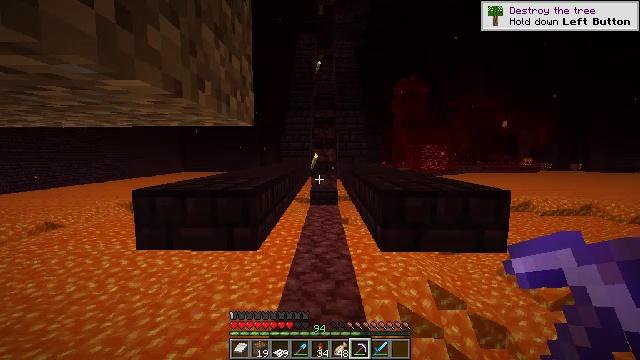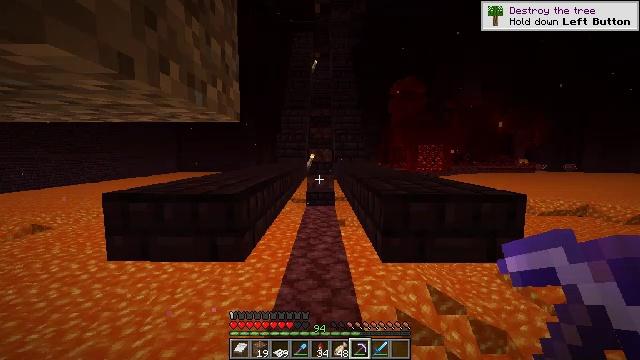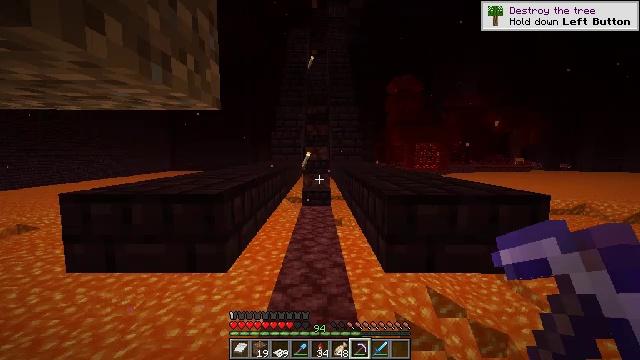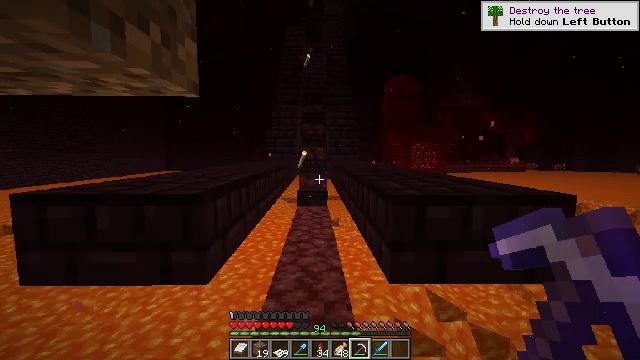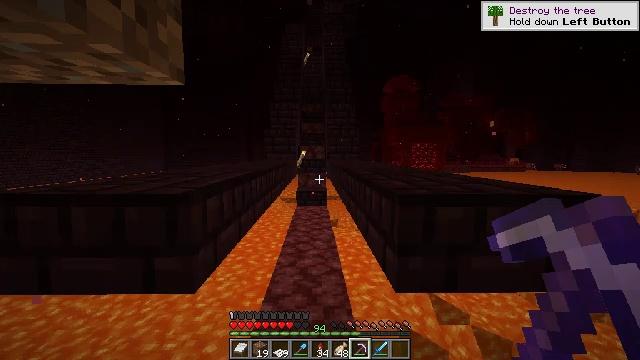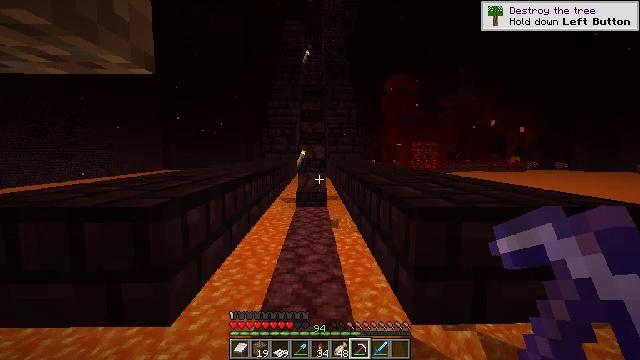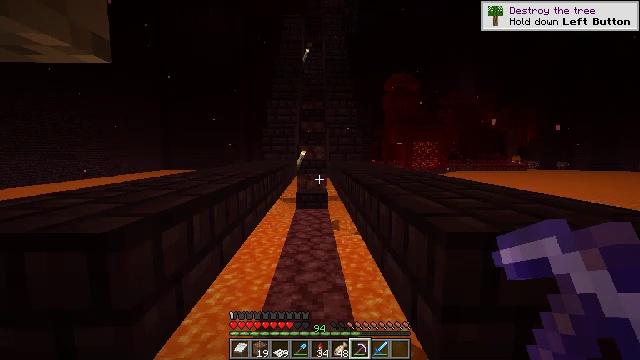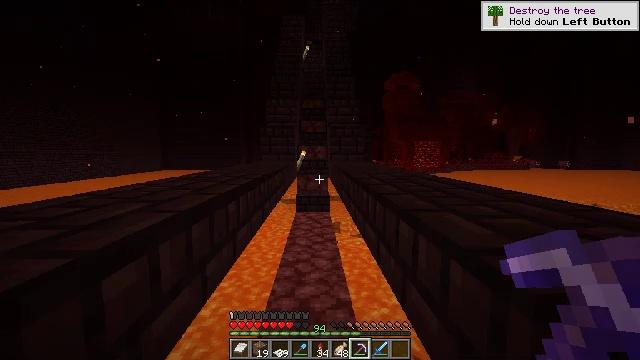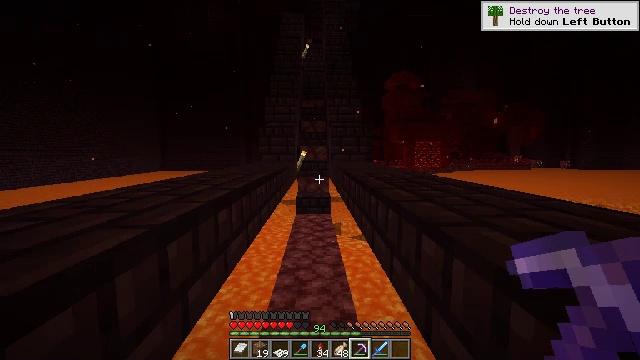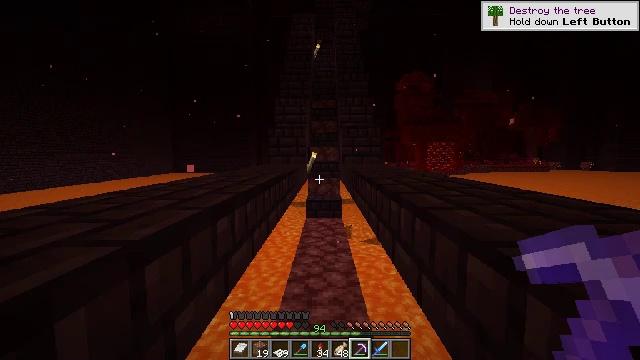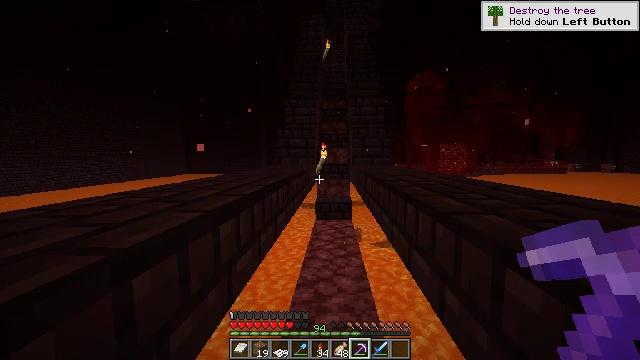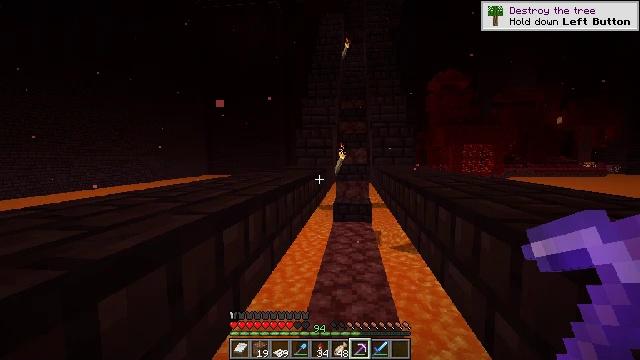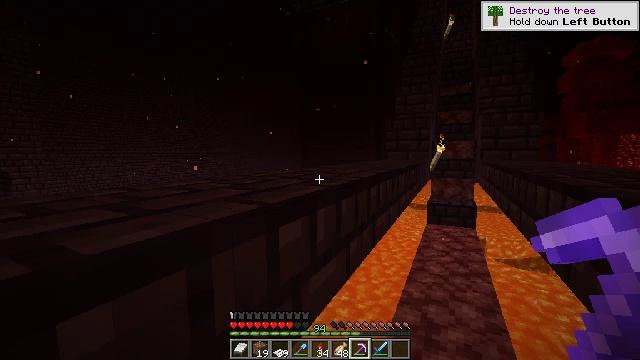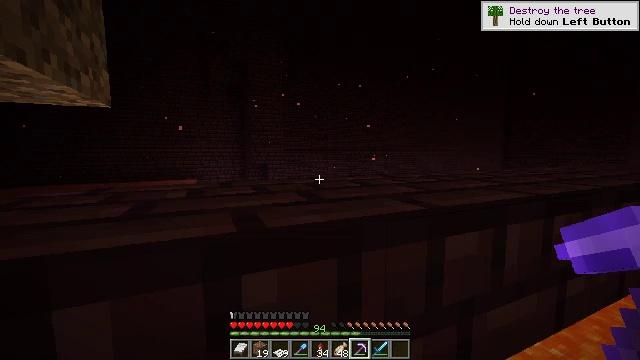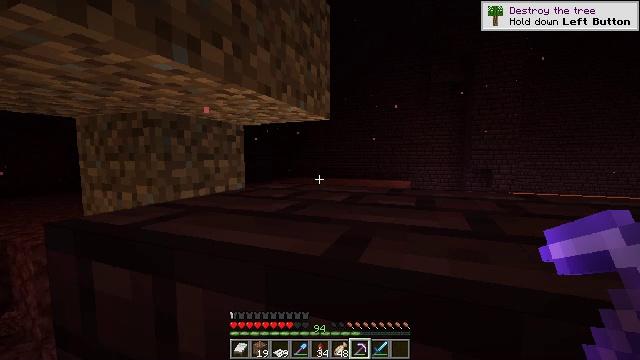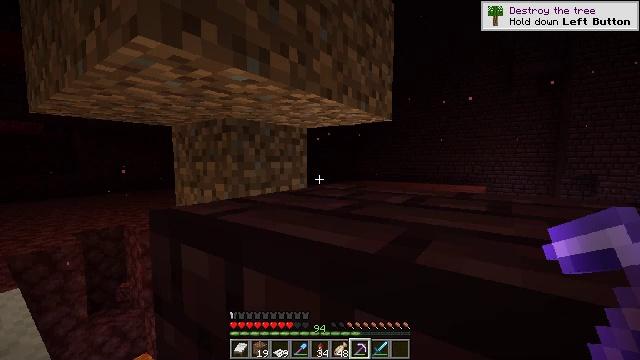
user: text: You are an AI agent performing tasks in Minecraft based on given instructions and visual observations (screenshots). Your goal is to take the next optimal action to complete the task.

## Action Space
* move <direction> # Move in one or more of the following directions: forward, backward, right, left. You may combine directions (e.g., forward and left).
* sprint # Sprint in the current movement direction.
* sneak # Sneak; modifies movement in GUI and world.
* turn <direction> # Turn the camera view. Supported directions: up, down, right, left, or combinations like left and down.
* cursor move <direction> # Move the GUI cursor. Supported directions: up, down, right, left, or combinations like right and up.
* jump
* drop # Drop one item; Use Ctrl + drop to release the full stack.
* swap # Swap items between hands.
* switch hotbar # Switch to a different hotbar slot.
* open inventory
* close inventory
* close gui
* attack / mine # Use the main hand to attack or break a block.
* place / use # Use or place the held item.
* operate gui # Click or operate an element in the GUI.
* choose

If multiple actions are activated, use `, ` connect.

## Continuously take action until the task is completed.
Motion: motion action
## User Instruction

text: Kill the hoglin.
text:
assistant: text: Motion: move forward
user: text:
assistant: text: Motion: move forward
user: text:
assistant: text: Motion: move forward
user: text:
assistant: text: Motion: move forward
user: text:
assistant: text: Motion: move forward
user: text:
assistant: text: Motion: move forward
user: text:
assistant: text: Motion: move forward
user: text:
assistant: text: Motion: move forward
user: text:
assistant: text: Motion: move forward, turn left
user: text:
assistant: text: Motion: move forward, turn left
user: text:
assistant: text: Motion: move forward, turn left
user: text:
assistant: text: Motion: move forward, turn left
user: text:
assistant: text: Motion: move forward, turn left
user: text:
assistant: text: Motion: move forward, turn left
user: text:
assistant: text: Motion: turn left
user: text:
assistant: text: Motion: no_op
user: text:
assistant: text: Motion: no_op
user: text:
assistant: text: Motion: turn right and down
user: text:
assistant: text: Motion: no_op
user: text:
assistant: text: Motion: turn left
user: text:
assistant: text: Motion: turn left
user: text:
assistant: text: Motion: turn left and down
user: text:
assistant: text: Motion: turn left
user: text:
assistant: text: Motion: turn left
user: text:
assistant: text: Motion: no_op
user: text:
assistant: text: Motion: no_op
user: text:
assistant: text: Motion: no_op
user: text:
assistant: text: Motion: no_op
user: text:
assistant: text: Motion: no_op
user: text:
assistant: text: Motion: turn left